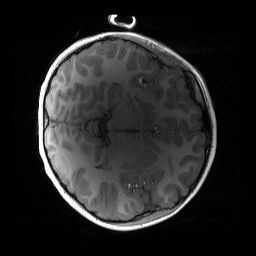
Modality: T1w
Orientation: axial
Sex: female
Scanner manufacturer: siemens
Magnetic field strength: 3 T
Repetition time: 1.9 s
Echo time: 0.00243 s